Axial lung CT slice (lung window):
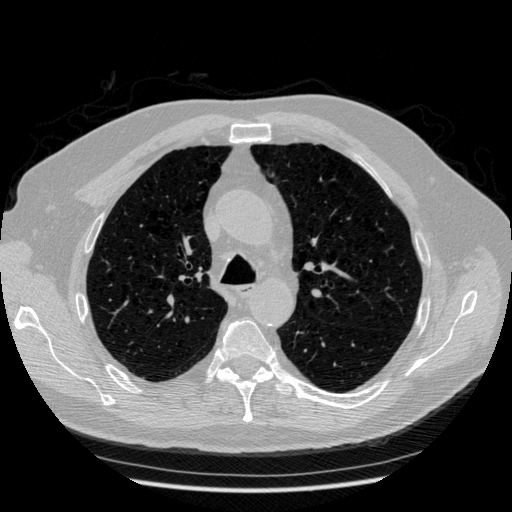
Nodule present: no